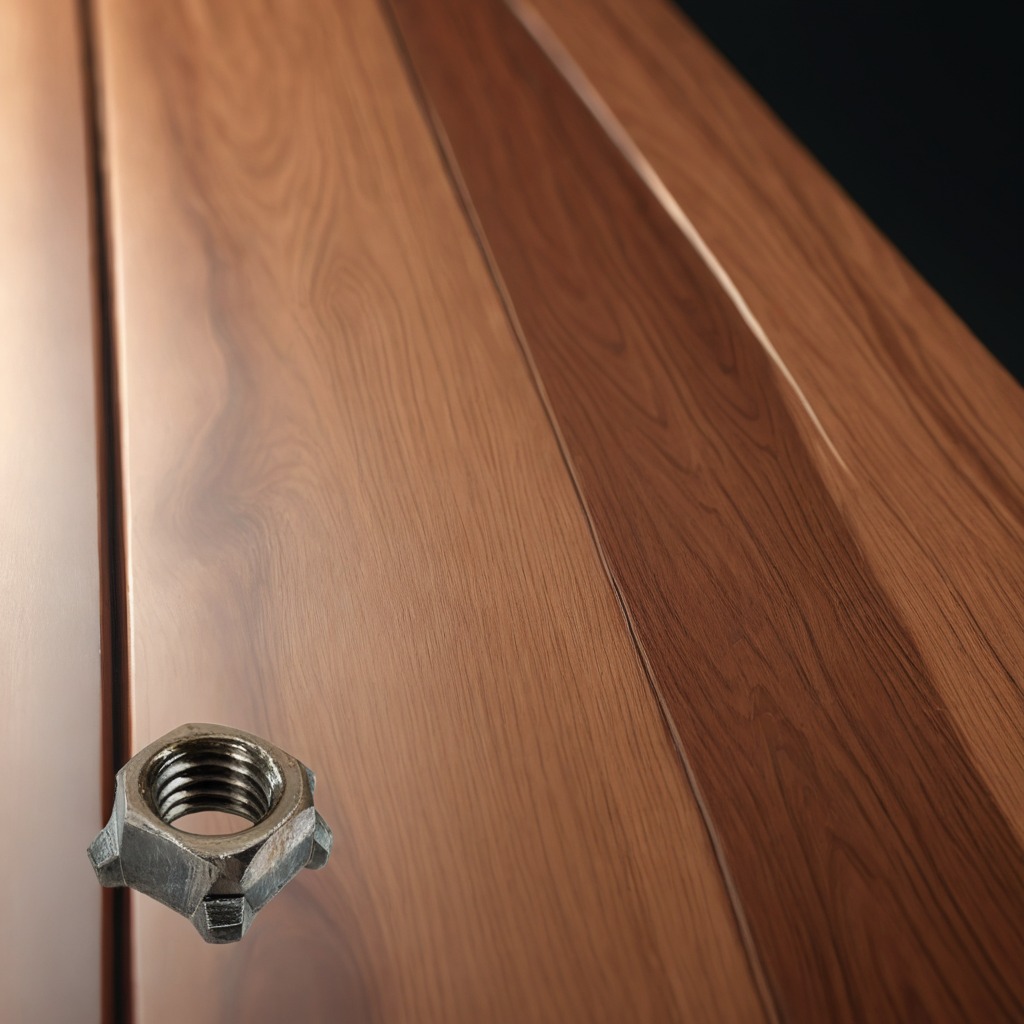
A metal nut is lying on the wooden table.